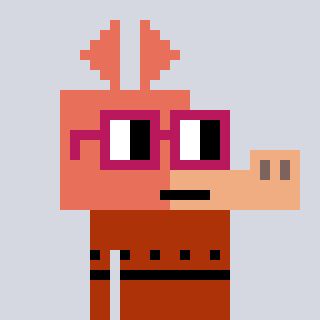
a pixel art character with square dark red glasses, a aardvark-shaped head and a hotbrown-colored body on a cool background